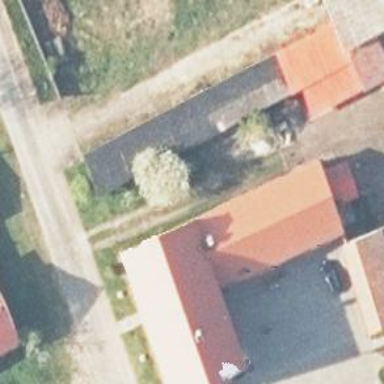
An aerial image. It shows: Building with flat black roof.